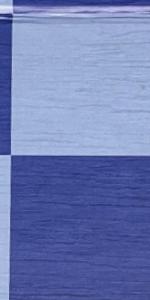
Label: Empty